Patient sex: M
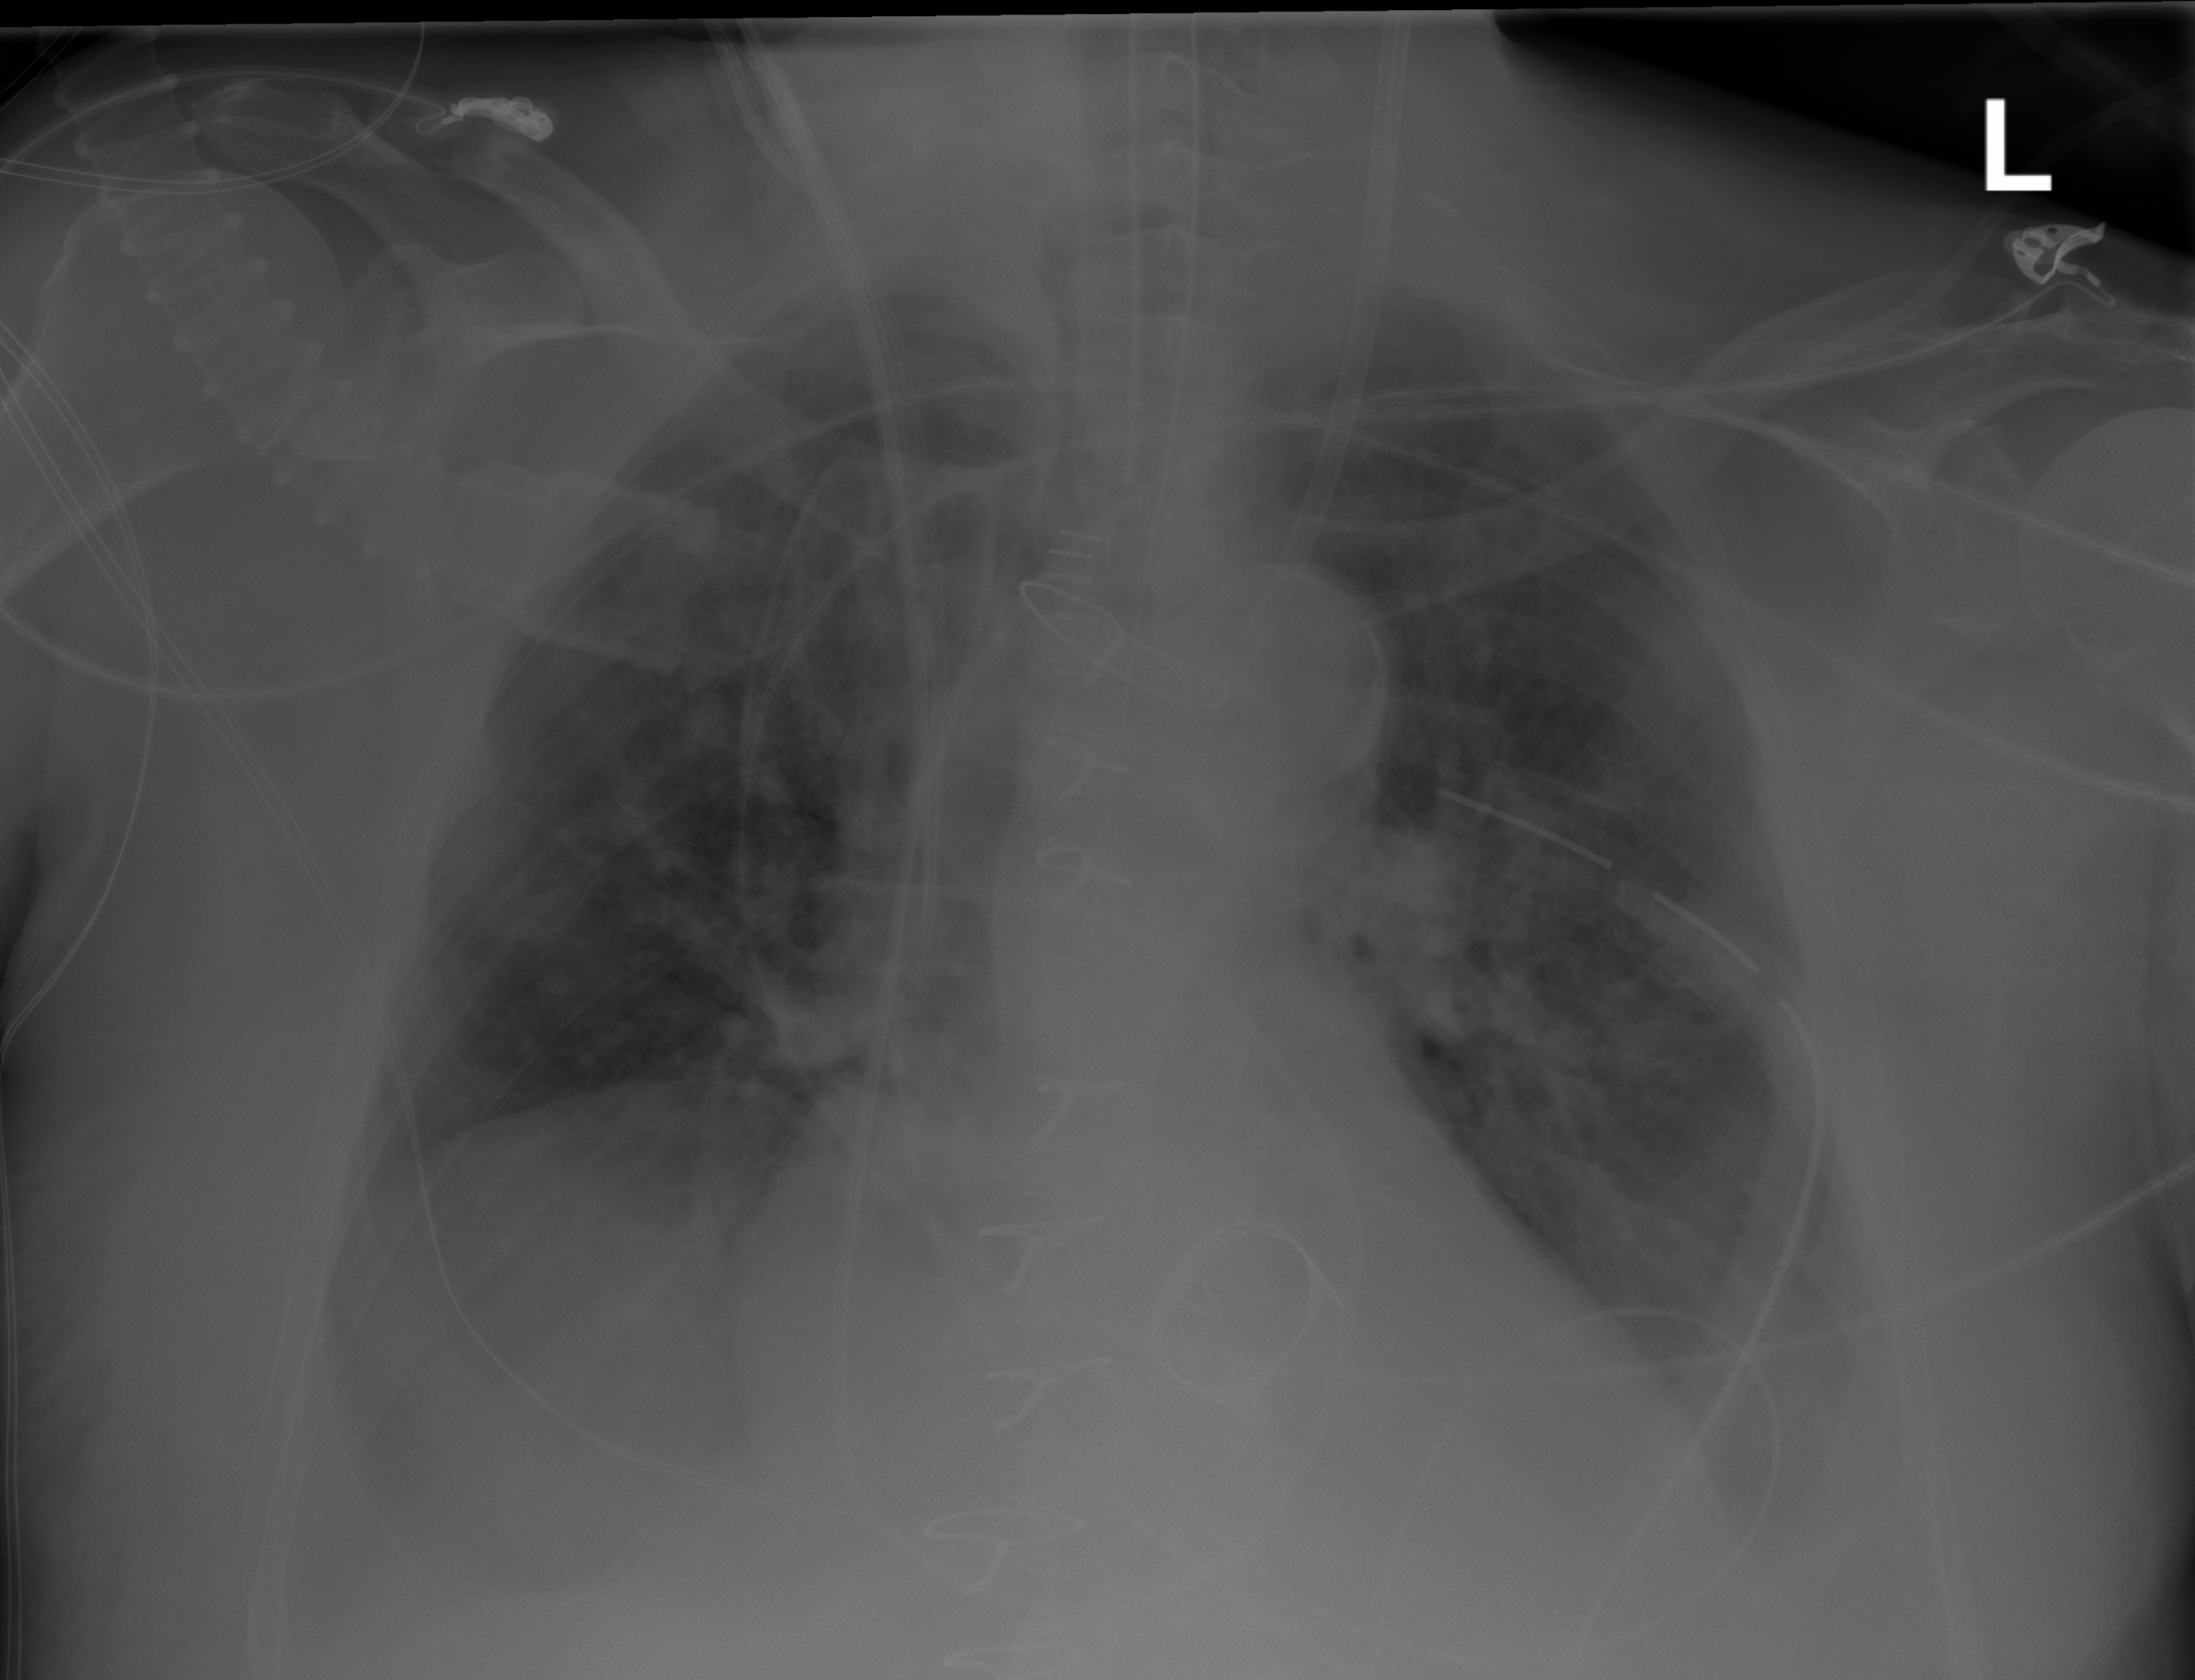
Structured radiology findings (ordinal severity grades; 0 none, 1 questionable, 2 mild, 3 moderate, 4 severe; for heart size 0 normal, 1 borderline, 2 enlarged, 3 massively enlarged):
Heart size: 2
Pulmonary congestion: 3
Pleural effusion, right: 0
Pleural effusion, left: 2
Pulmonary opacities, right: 2
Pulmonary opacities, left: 2
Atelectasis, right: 2
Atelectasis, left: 2